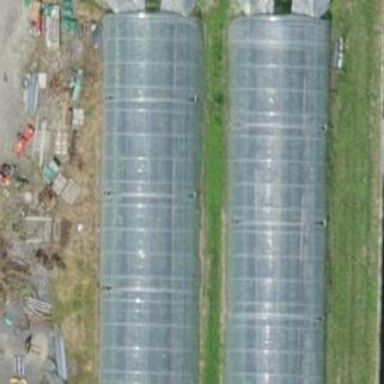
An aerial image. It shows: Greenhouse.